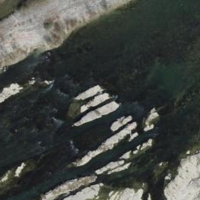
EUNIS habitat code: 15
Species observed at this site:
Ciconia ciconia